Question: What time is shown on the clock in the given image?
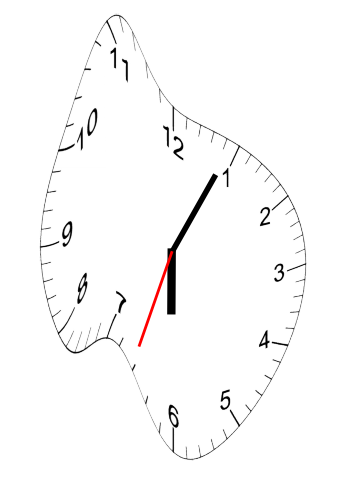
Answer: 06:04:33